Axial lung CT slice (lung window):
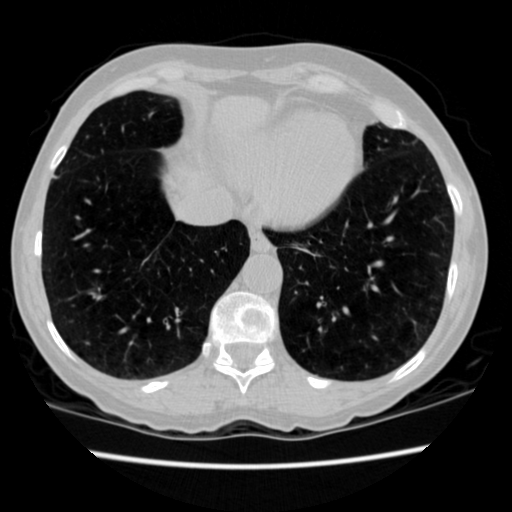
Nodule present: no